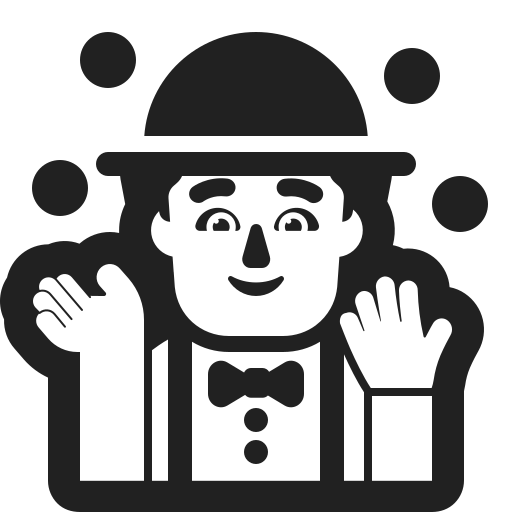
man juggling high contrast default